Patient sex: M
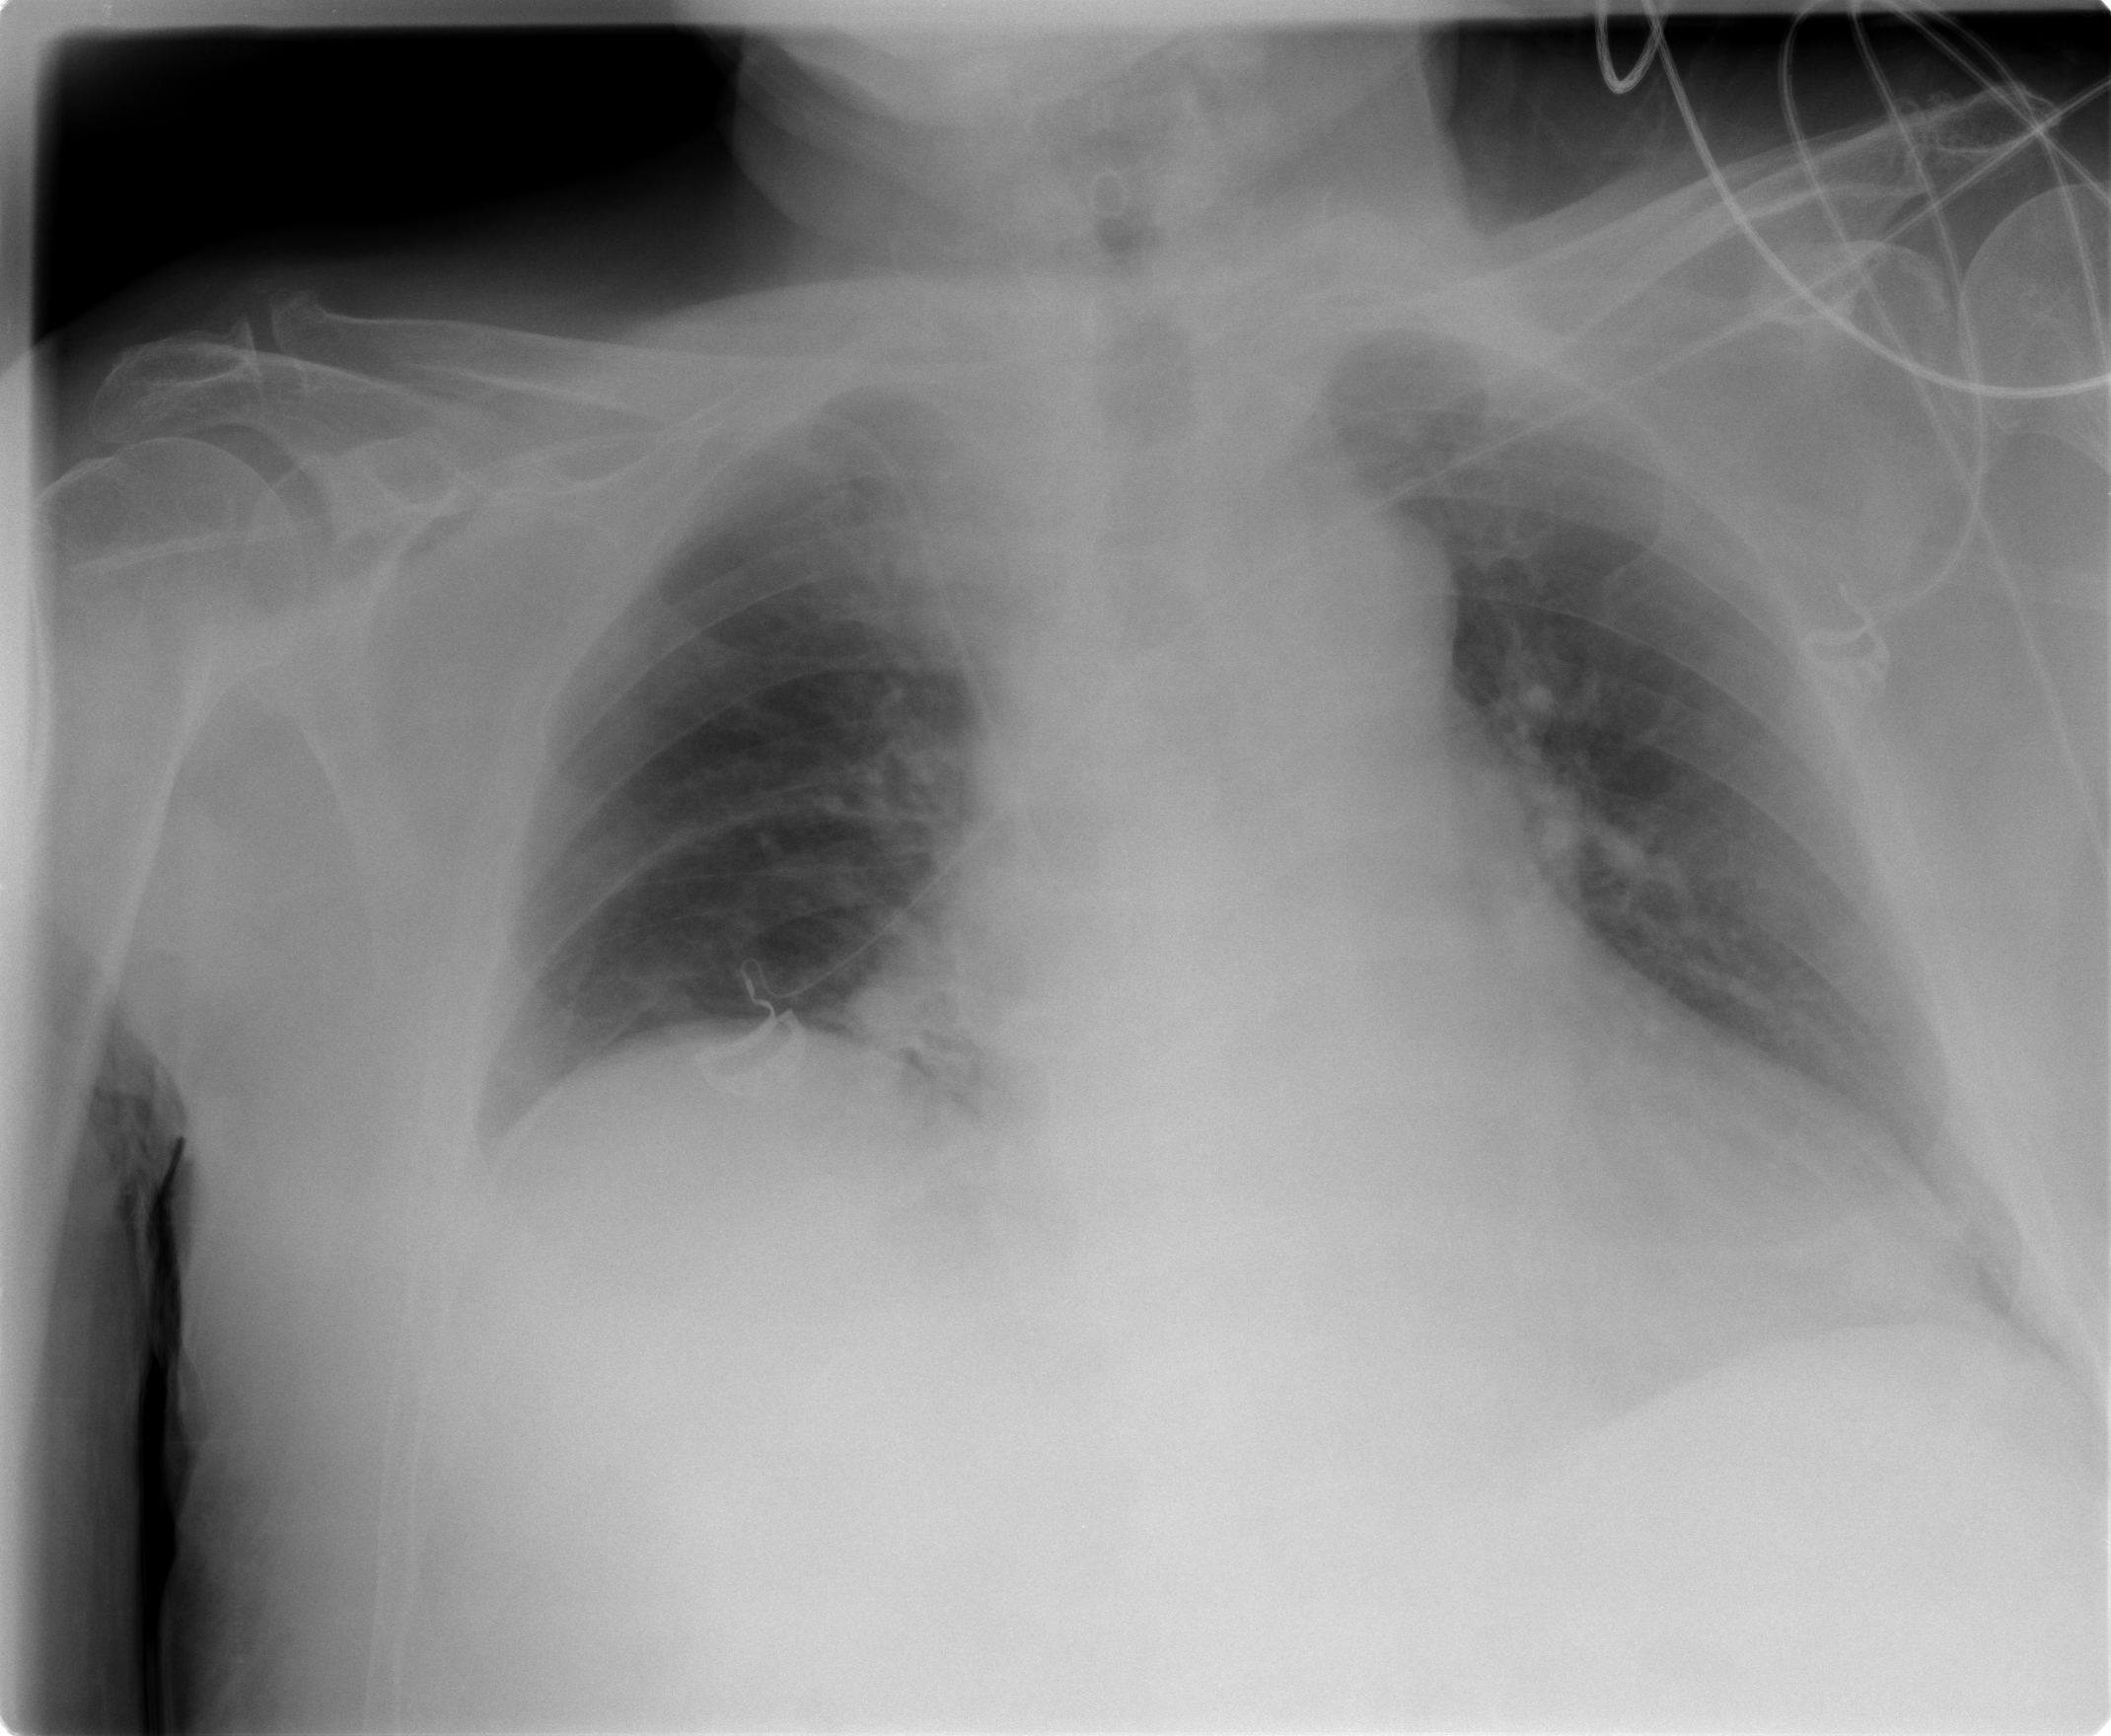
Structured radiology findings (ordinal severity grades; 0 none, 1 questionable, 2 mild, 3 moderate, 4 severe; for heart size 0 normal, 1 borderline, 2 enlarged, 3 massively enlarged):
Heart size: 2
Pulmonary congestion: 0
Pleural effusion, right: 1
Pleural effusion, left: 1
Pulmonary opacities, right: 0
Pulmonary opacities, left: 0
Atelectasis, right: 2
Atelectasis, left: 2